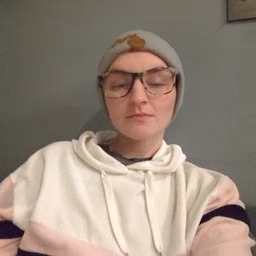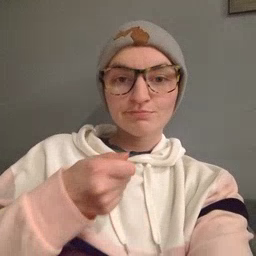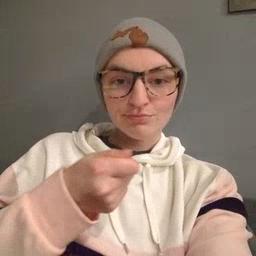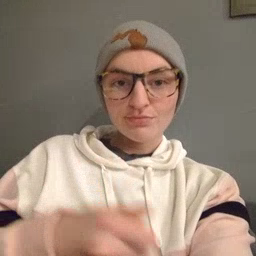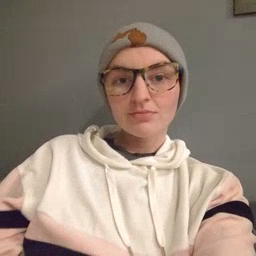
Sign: vacuum